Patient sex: M
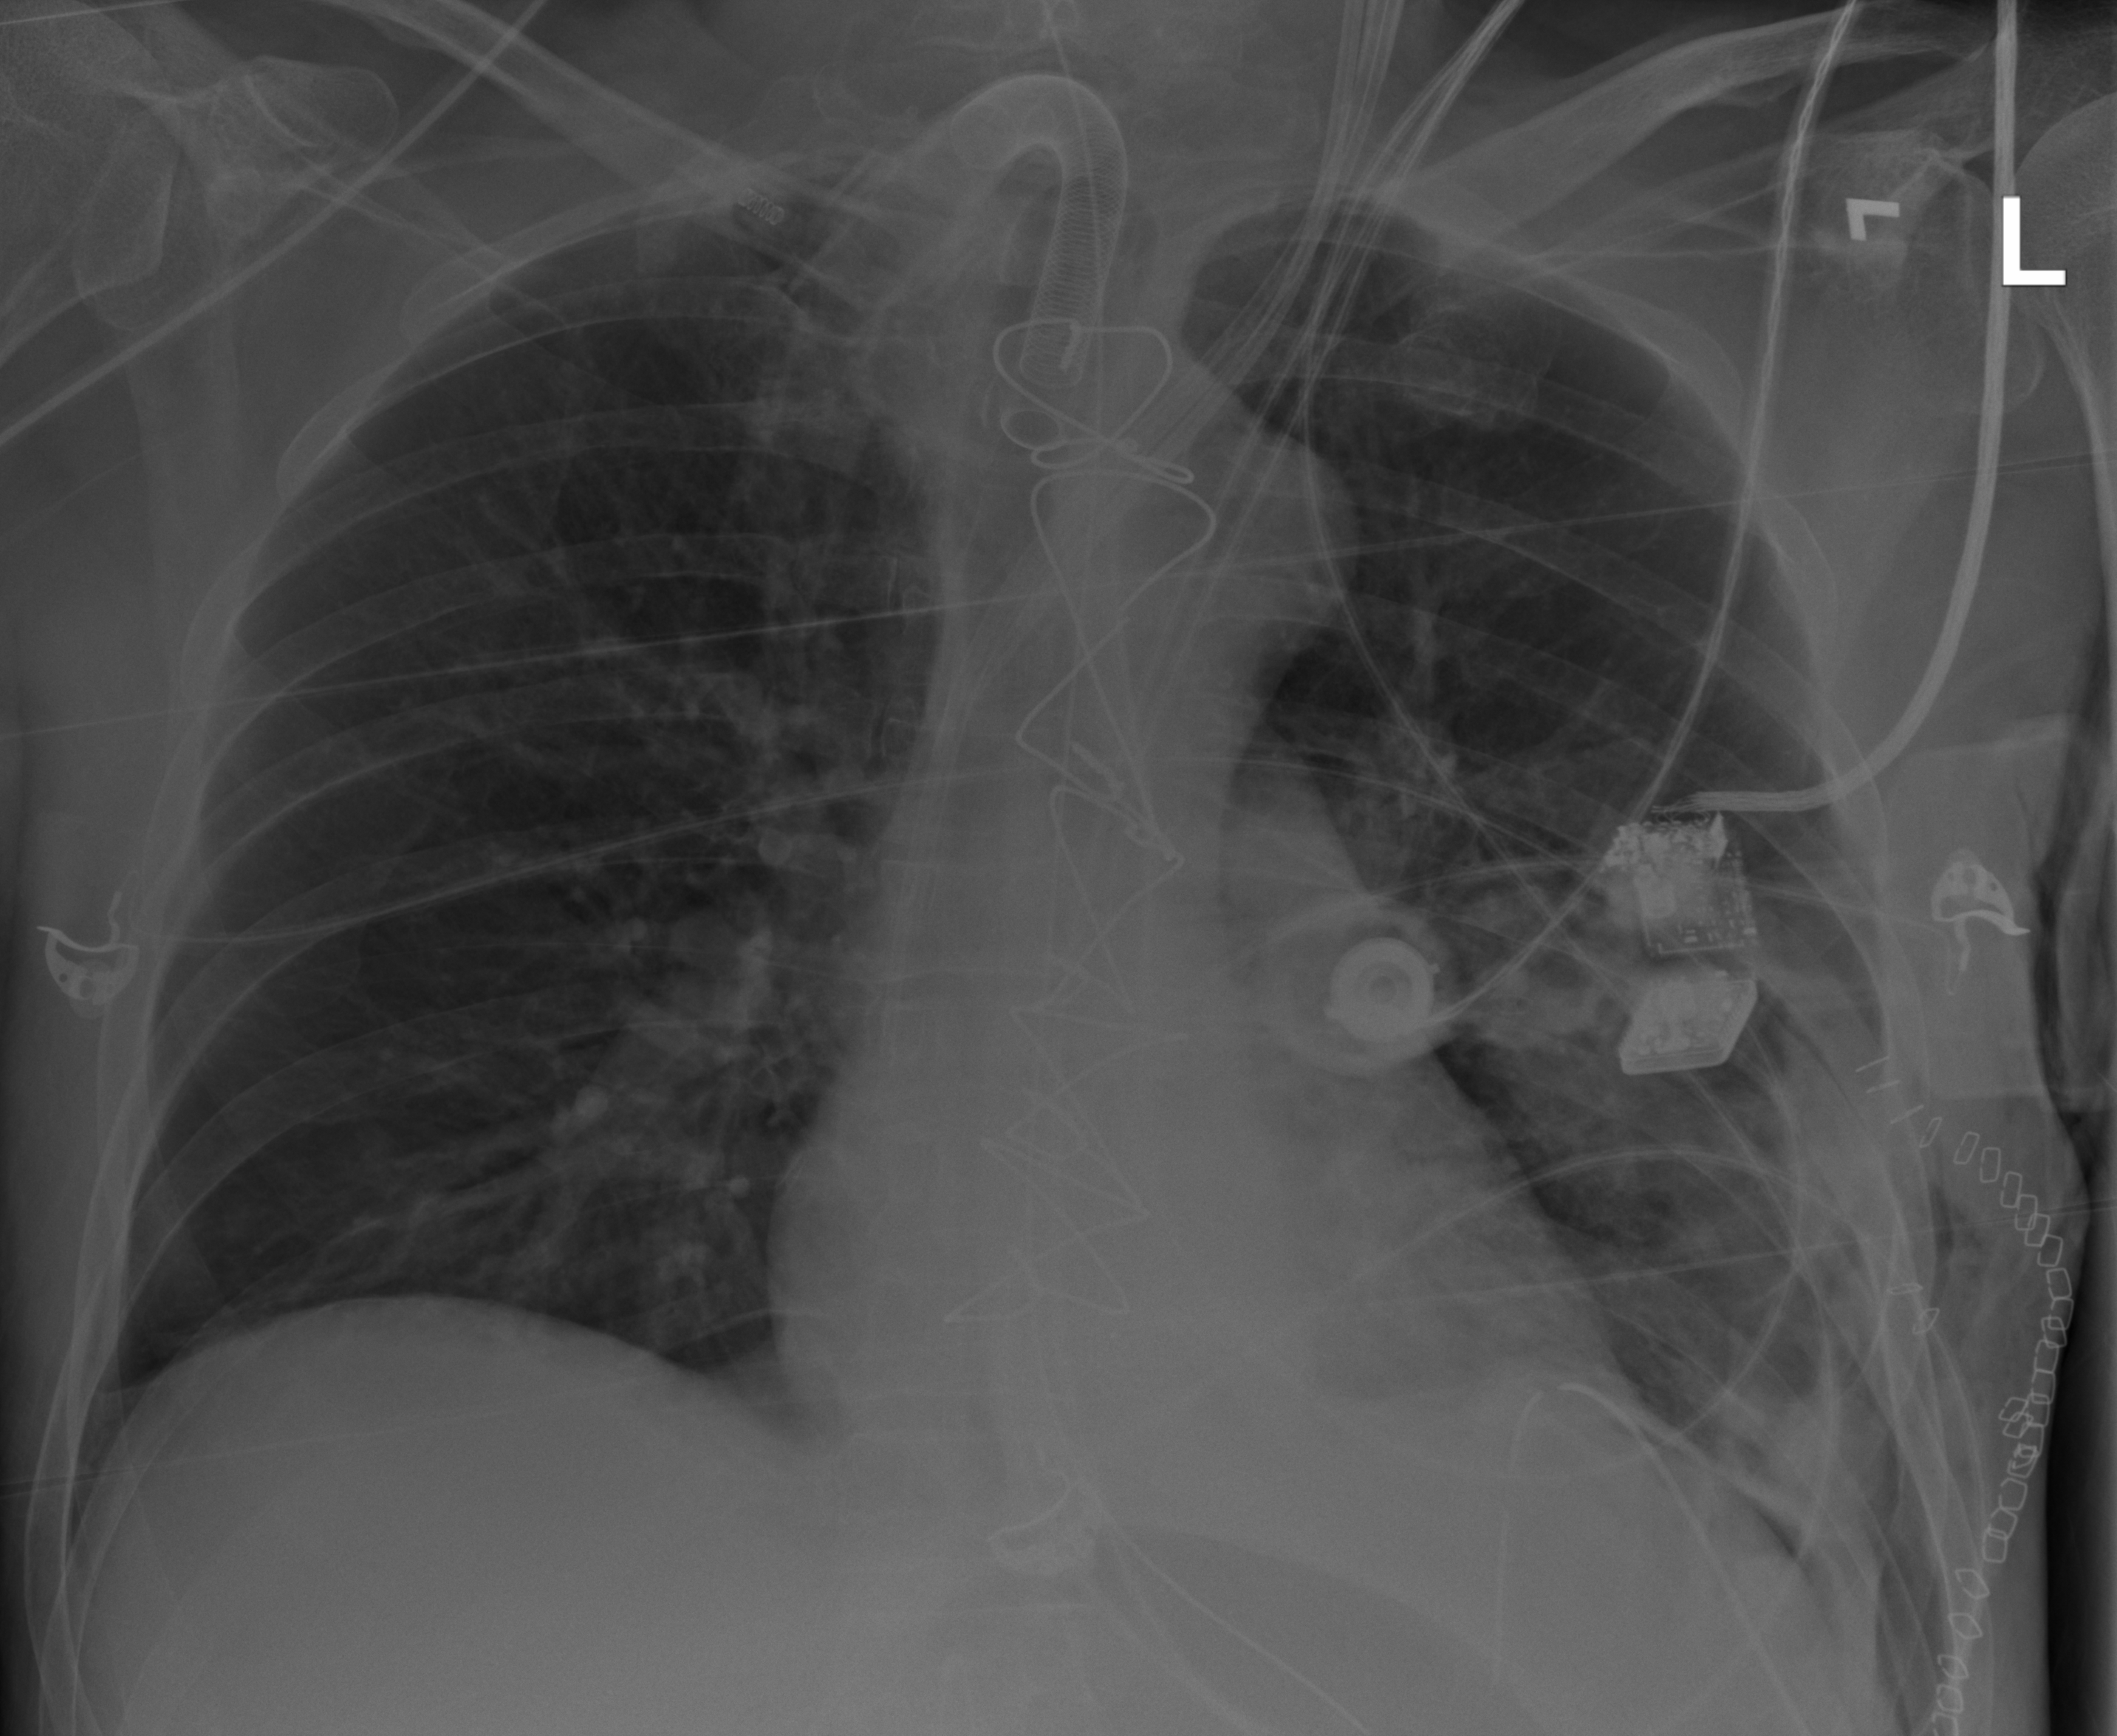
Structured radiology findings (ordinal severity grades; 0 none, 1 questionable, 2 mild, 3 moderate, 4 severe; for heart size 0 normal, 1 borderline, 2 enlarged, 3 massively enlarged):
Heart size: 1
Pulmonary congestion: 0
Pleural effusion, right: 0
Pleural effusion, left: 0
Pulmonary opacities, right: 0
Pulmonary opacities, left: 2
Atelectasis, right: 0
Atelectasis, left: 3